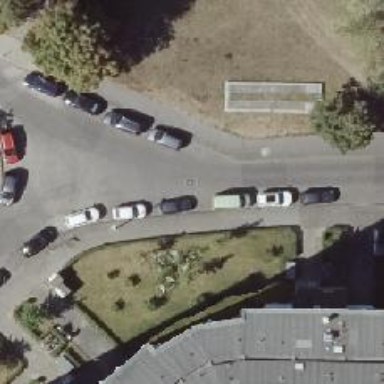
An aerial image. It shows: Residential road with separate sidewalks on both sides. The road surface is asphalt.